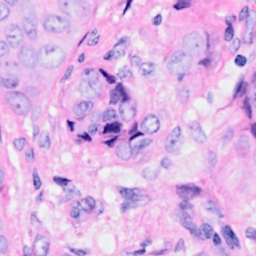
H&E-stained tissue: Breast